Field crop: maize
Growth stage: 2
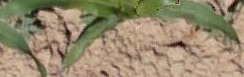
Species: maize